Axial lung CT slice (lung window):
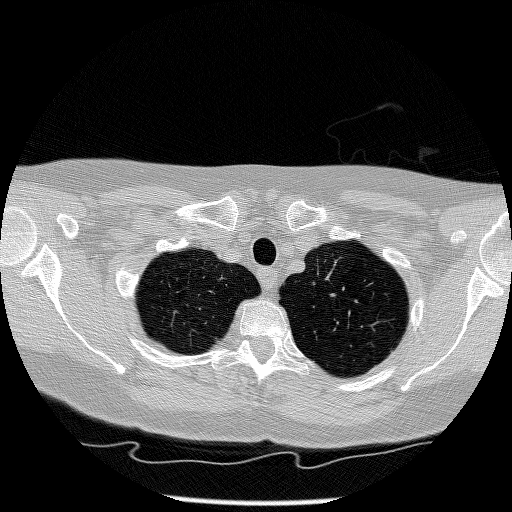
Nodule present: no